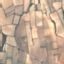
Label: PermanentCrop